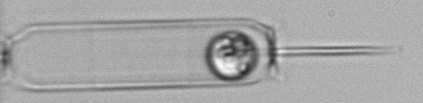
Label: Ditylum_brightwellii